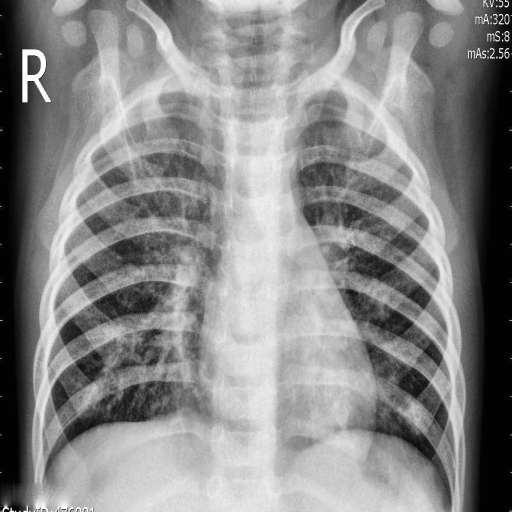
Finding: PNEUMONIA